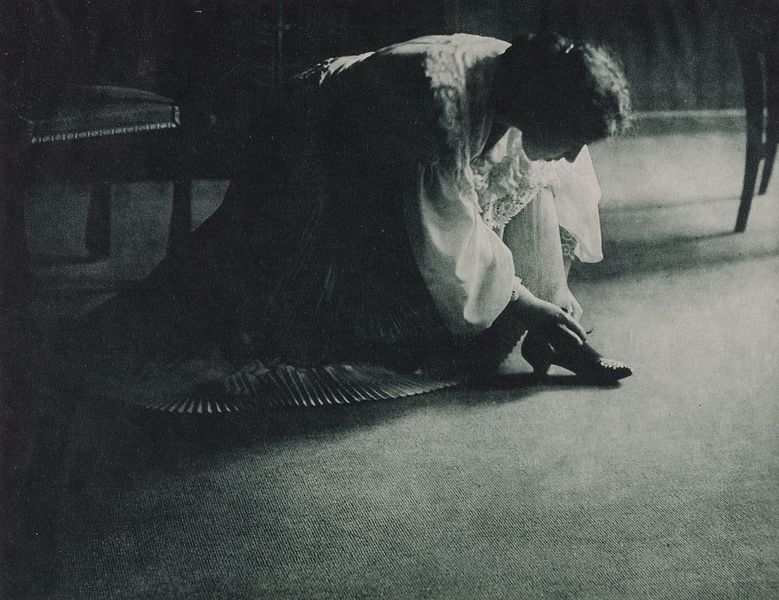
Titel: Der neue Schuh
Künstler: Minya Diez-Dührkoop
Standort: Hamburg
Institution: Museum für Kunst und Gewerbe Hamburg
Schlagwörter: frau, portrait, papier, schuhe, sandalen, foto, fotografie, photographie, photo, karton, lichtbild, bildwerke, heliogravur, angewandte und bildende kunst, hessische systematik, porträt, porträtfotografie, porträtphotographie, heliogravüre, photogravüre, fotogravüre